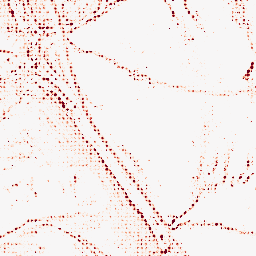
Category: morphological
Decomposition family: morphological_ellipse
Decomposition parameters: operation: opening
width: 5
height: 5
Upsampling method: sinc_hamming
Upsampling parameters: scale: 8
kernel_size: 4
Upsampling scale: 8